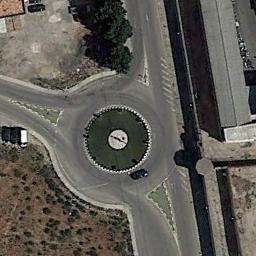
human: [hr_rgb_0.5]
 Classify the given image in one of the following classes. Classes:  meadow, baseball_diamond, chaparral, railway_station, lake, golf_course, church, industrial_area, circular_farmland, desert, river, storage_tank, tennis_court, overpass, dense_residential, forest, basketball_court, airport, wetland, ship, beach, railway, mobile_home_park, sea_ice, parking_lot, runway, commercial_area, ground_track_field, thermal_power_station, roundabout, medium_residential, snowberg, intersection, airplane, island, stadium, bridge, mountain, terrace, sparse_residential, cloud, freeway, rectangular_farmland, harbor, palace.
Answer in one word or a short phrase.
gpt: roundabout